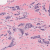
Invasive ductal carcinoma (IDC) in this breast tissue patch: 1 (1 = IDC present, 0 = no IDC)